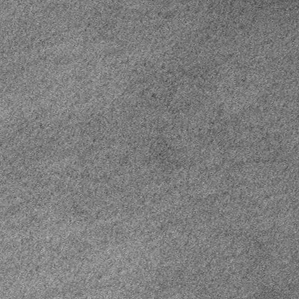
Label: frost